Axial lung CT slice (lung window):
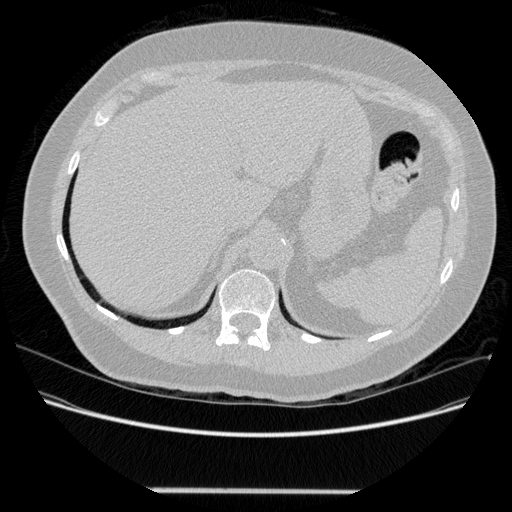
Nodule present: no